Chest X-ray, AP view. Patient: 59 years old, sex F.
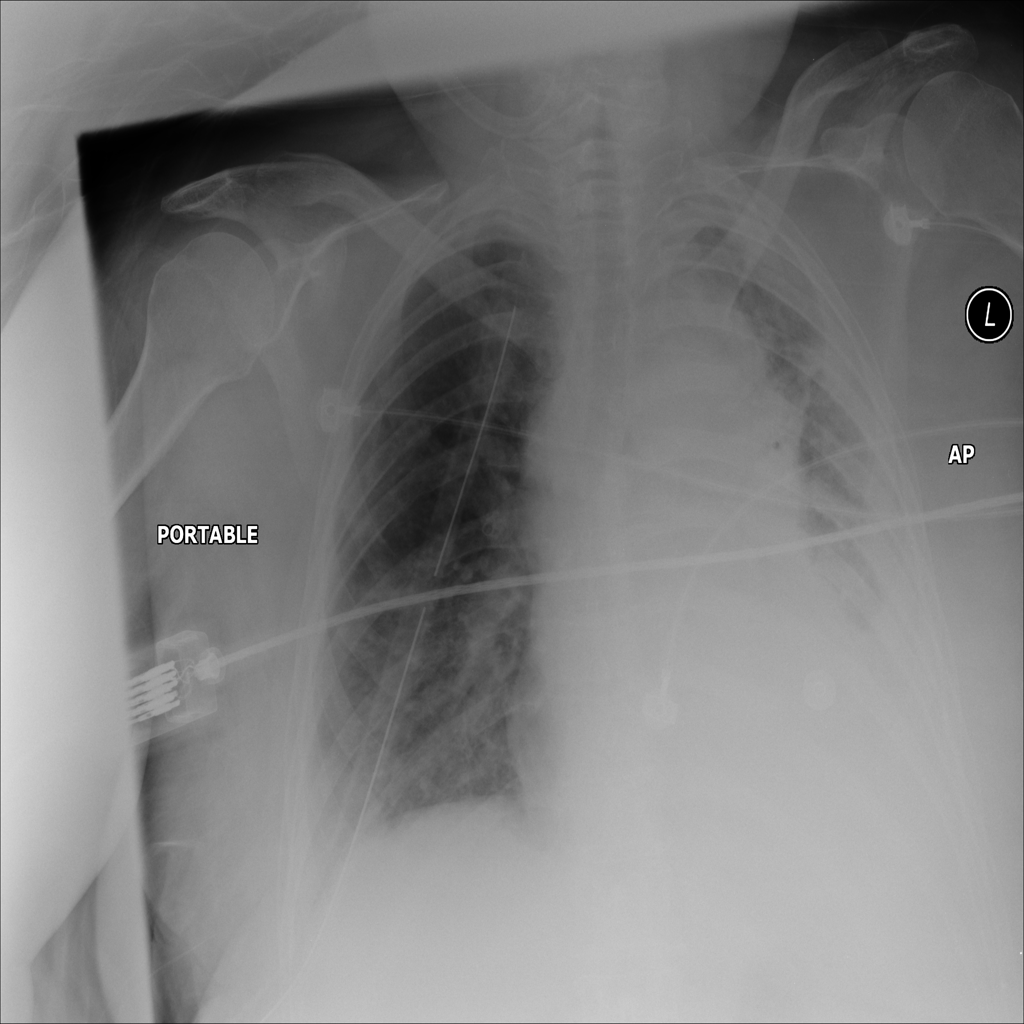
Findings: Effusion, Pleural_Thickening